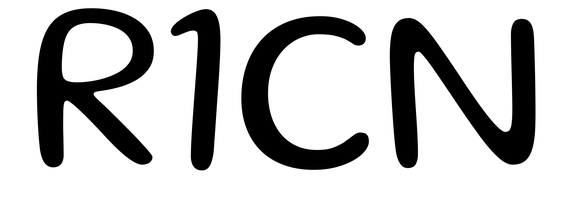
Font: Gluten_Light